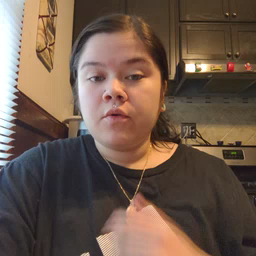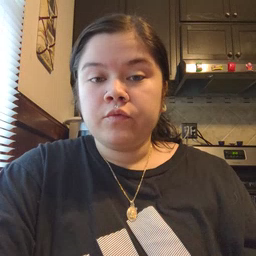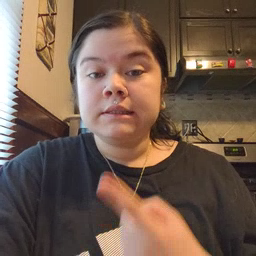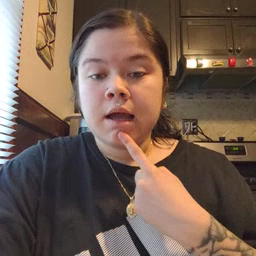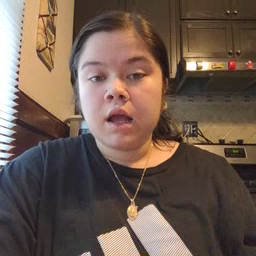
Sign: say